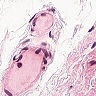
Metastatic tissue present: no